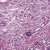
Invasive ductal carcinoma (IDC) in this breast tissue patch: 0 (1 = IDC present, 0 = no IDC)